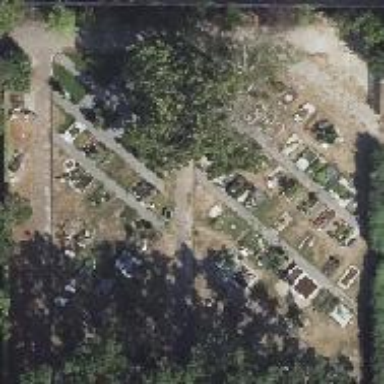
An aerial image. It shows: Sector within cemetery.